Question: I have QTableWidget in which I have QComboBox in each row for particular column. My each QCombobox has multiple values with checkboxes. I want to display selected item/s from each combobox in the next respective column 'SelectedMonths' in the same row and remove them when unchecked (Vice-versa).
Until now I have Script ready which gives me what all items have been checked/unchecked but I dont know how to get the index of the row for which combobox is activated.
Snippet to get the workflow

'''
from PyQt5 import QtCore, QtGui, QtWidgets
class Ui_MainWindow(object):
def setupUi(self, MainWindow):
MainWindow.setObjectName("MainWindow")
MainWindow.resize(464, 291)
self.centralwidget = QtWidgets.QWidget(MainWindow)
self.centralwidget.setObjectName("centralwidget")
self.tableWidget = QtWidgets.QTableWidget(self.centralwidget)
self.tableWidget.setGeometry(QtCore.QRect(30, 30, 411, 221))
self.tableWidget.setRowCount(1)
self.tableWidget.setColumnCount(2)
self.tableWidget.setObjectName("tableWidget")
item = QtWidgets.QTableWidgetItem()
self.tableWidget.setItem(0, 0, item)
item = QtWidgets.QTableWidgetItem()
self.tableWidget.setItem(0, 1, item)
self.tableWidget.horizontalHeader().setVisible(False)
self.tableWidget.verticalHeader().setVisible(False)
MainWindow.setCentralWidget(self.centralwidget)
self.statusbar = QtWidgets.QStatusBar(MainWindow)
self.statusbar.setObjectName("statusbar")
MainWindow.setStatusBar(self.statusbar)
self.retranslateUi(MainWindow)
QtCore.QMetaObject.connectSlotsByName(MainWindow)
def retranslateUi(self, MainWindow):
_translate = QtCore.QCoreApplication.translate
MainWindow.setWindowTitle(_translate("MainWindow", "MainWindow"))
__sortingEnabled = self.tableWidget.isSortingEnabled()
self.tableWidget.setSortingEnabled(False)
item = self.tableWidget.item(0, 0)
item.setText(_translate("MainWindow", "Select Months"))
item = self.tableWidget.item(0, 1)
item.setText(_translate("MainWindow", "Selected Months"))
self.tableWidget.setSortingEnabled(__sortingEnabled)
if __name__ == "__main__":
import sys
app = QtWidgets.QApplication(sys.argv)
MainWindow = QtWidgets.QMainWindow()
ui = Ui_MainWindow()
ui.setupUi(MainWindow)
MainWindow.show()
sys.exit(app.exec_())
'''
'''
from PyQt5 import QtWidgets, QtGui
from PyQt5.QtWidgets import QTableWidgetItem
from PyQt5.QtGui import QStandardItem, QStandardItemModel
from PyQt5.QtCore import Qt
from datetime import date
from dateutil.relativedelta import relativedelta
from Demo import Ui_MainWindow
def CheckableCombobox(combo, options):
model = QStandardItemModel(len(options), 1)
firstItem = QtGui.QStandardItem("SelectMonths")
firstItem.setBackground(QtGui.QBrush(QtGui.QColor(200, 200, 200)))
firstItem.setSelectable(False)
model.setItem(0, 0, firstItem)
for i, area in enumerate(options):
item = QStandardItem(area)
item.setFlags(Qt.ItemIsUserCheckable | Qt.ItemIsEnabled)
item.setData(Qt.Unchecked, Qt.CheckStateRole)
model.setItem(i+1, 0, item)
combo.setModel(model)
class DemoCode(QtWidgets.QMainWindow, Ui_MainWindow):
def __init__(self):
super(DemoCode, self).__init__()
self.setupUi(self)
self.rowPosition = self.tableWidget.rowCount()
for row in range(0,3):
self.tableWidget.insertRow(self.rowPosition)
for column in range(0,2):
if column == 0:
self.ComboBox = QtWidgets.QComboBox()
dtStart = date.today()
self.Monthlist = []
for n in range(1, 5):
self.Monthlist.append((dtStart + relativedelta(months=-n)).strftime('1-%b-%Y'))
CheckableCombobox(self.ComboBox, self.Monthlist)
self.ComboBox.model().itemChanged.connect(self.on_itemChanged)
self.tableWidget.setCellWidget(self.rowPosition, column, self.ComboBox)
elif column == 1:
item = QTableWidgetItem('')
self.tableWidget.setItem(self.rowPosition, column, item)
self.rowPosition += 1
self.tableWidget.setColumnWidth(1,150)
def on_itemChanged(self, item):
current_state = item.data(Qt.CheckStateRole)
print(current_state, item.text())
if __name__ == "__main__":
import sys
app = QtWidgets.QApplication(sys.argv)
window = DemoCode()
window.show()
sys.exit(app.exec_())
'''
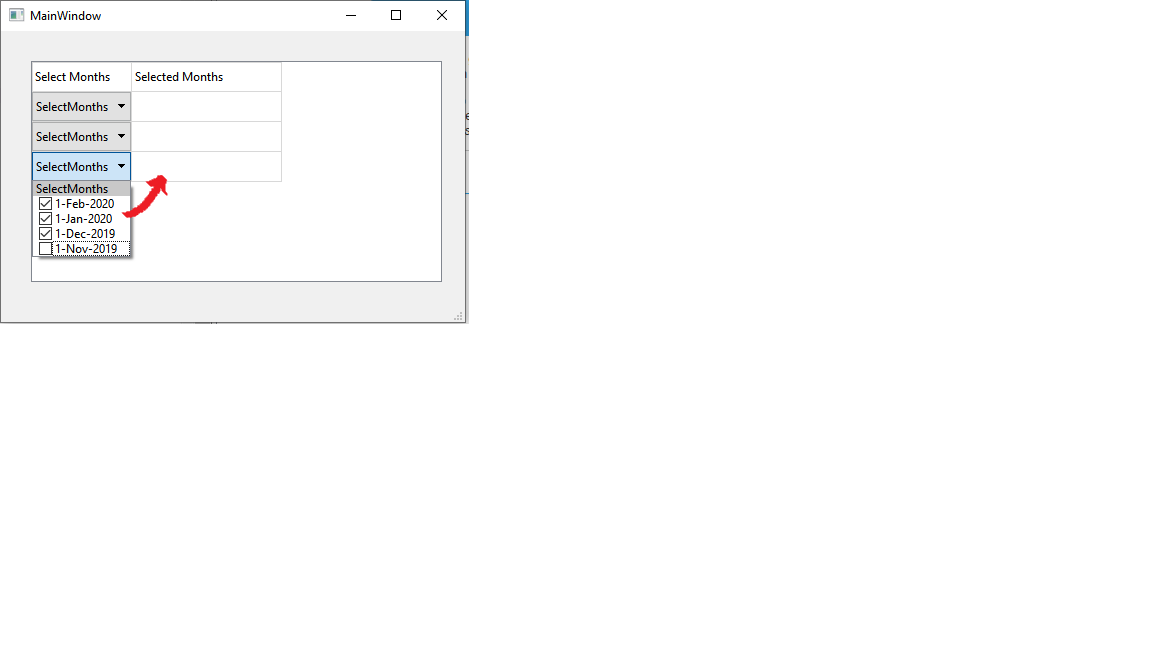
Answer: You should find a way to keep track of the row for each combo model, so that you can set the item text accordingly.
Note that I changed your code logic a bit, as there were some conceptual mistakes:
- 'self.rowPosition''self.monthList'- - -
: added copy function after comment request
'''
def createModel(options):
model = QStandardItemModel(len(options), 1)
firstItem = QtGui.QStandardItem("SelectMonths")
firstItem.setBackground(QtGui.QBrush(QtGui.QColor(200, 200, 200)))
firstItem.setSelectable(False)
model.setItem(0, 0, firstItem)
for i, area in enumerate(options):
item = QStandardItem(area)
item.setFlags(Qt.ItemIsUserCheckable | Qt.ItemIsEnabled)
item.setData(Qt.Unchecked, Qt.CheckStateRole)
model.setItem(i+1, 0, item)
return model
class DemoCode(QtWidgets.QMainWindow, Ui_MainWindow):
def __init__(self):
super(DemoCode, self).__init__()
self.setupUi(self)
monthList = [(date.today() + relativedelta(months=-n)).strftime('1-%b-%Y') for n in range(1, 5)]
self.models = {}
rows = self.tableWidget.rowCount()
for row in range(rows, rows + 3):
self.tableWidget.insertRow(row)
comboBox = QtWidgets.QComboBox()
model = createModel(monthList)
comboBox.setModel(model)
model.itemChanged.connect(lambda _, row=row: self.on_itemChanged(row))
self.models[row] = model
self.tableWidget.setCellWidget(row, 0, comboBox)
item = QTableWidgetItem()
self.tableWidget.setItem(row, 1, item)
self.tableWidget.setColumnWidth(1,150)
def on_itemChanged(self, tableRow):
model = self.models[tableRow]
items = []
for row in range(model.rowCount()):
comboItem = model.index(row, 0)
if comboItem.data(Qt.CheckStateRole):
items.append(comboItem.data())
self.tableWidget.item(tableRow, 1).setText(', '.join(items))
def copyFromRow(self, tableRow):
sourceModel = self.models[tableRow]
checkedRows = []
for row in range(sourceModel.rowCount()):
if sourceModel.index(row, 0).data(Qt.CheckStateRole):
checkedRows.append(row)
for model in self.models.values():
if model == sourceModel:
continue
for row in range(model.rowCount()):
model.setData(
model.index(row, 0),
Qt.Checked if row in checkedRows else Qt.Unchecked,
Qt.CheckStateRole)
'''
I'd also suggest to remove the "Select Months" and "Selected Months" items, and use them as table headers.